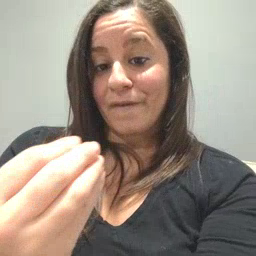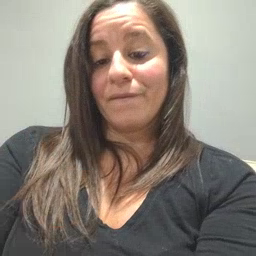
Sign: wolf